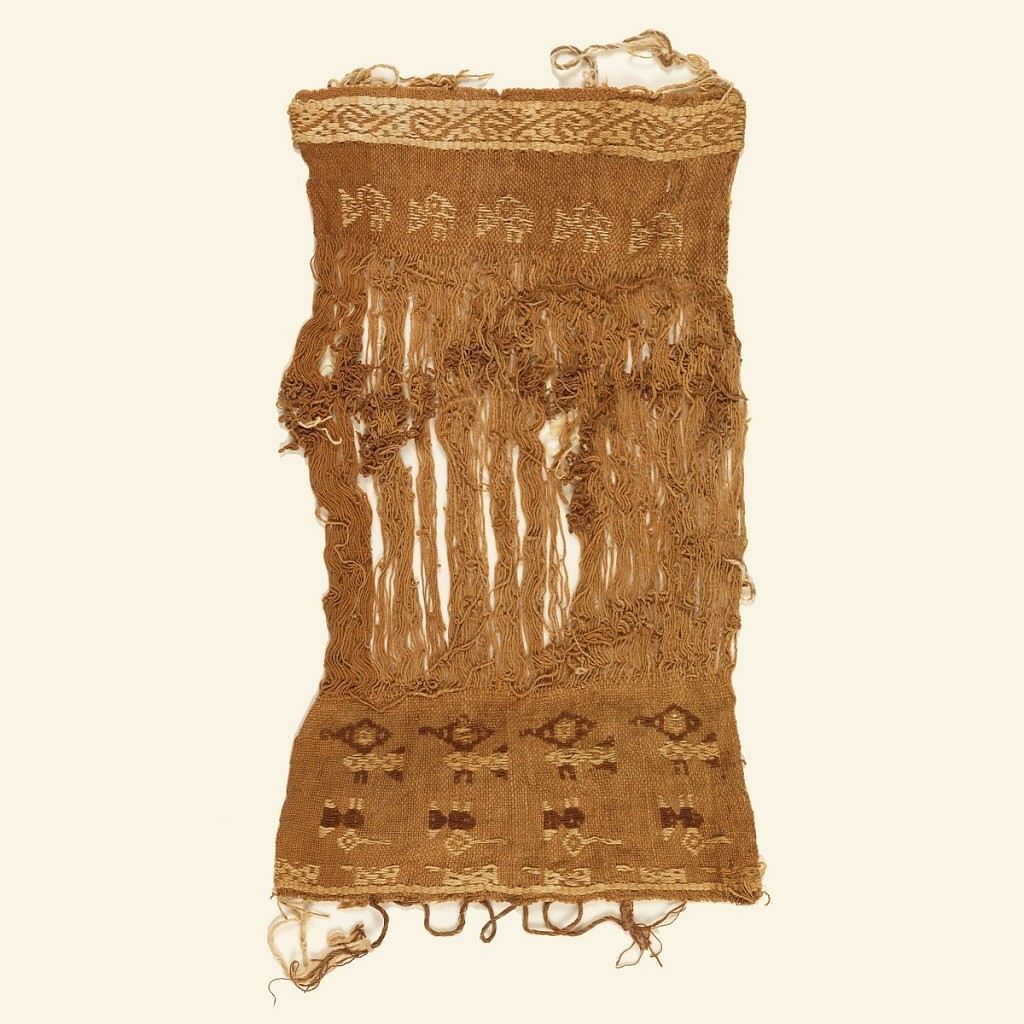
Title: Fragment
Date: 900–1100
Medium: wool Technique: plain weave with continuous supplementary weft patterning
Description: The fragment has woven parts from sides with bird motifs in brown and light tan on a tan background. The center part shows the warp. Two loom sticks are attached. Fragment was found in Chillon Valley, near Hasierida San Miguel de Chocas. (b and c are 2 loom sticks)